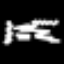
Label: squiggle